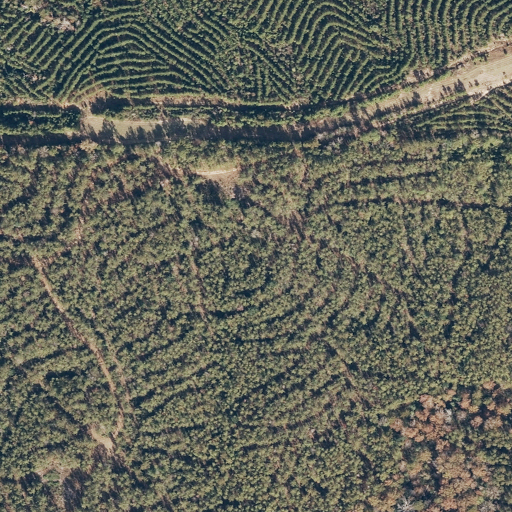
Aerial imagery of mountains in Mississippi named Skull Creek Hills containing evergreen forest, shrub, open development, low intensity development, mixed forest, grassland, medium intensity development, and woody wetlands